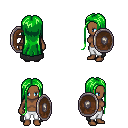
a pixel art fantasy rpg character, female body template, human, dark skin, black cape, white pants, green extra-long hairstyle, bracelets, shield, four views (front, back, left, right), 2x2 character sprite sheet, small pixel art, hard edges, no anti-aliasing